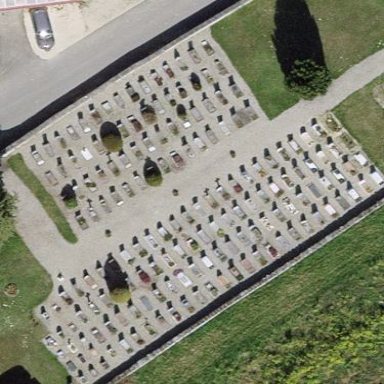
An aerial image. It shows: Cemetery.